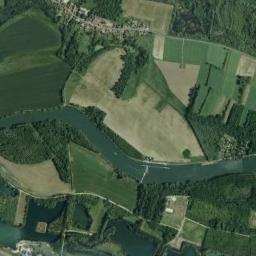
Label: river